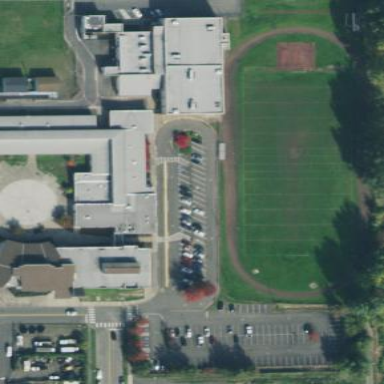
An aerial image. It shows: School building.